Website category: university
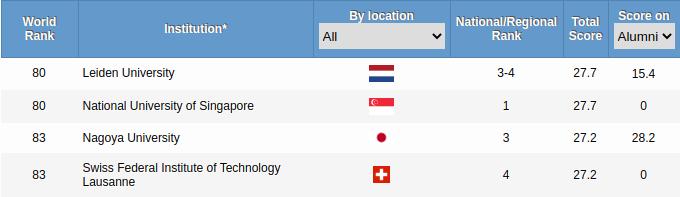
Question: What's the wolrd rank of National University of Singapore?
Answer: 80

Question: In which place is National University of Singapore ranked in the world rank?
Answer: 80

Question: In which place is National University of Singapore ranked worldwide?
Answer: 80

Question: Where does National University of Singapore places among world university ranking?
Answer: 80

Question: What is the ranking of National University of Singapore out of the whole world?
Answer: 80

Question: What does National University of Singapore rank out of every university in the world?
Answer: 80

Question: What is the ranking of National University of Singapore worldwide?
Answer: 80

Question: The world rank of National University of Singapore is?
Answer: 80

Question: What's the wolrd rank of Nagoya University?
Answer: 83

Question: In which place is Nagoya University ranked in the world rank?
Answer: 83

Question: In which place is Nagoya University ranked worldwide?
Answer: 83

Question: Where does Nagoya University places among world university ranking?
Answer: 83

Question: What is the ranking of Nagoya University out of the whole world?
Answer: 83

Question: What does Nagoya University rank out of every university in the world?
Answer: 83

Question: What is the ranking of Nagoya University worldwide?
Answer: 83

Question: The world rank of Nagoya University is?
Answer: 83

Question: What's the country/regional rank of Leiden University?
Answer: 3-4

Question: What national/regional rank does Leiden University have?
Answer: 3-4

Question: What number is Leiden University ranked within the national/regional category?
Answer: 3-4

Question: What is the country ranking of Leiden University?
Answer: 3-4

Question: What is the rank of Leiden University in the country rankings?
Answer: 3-4

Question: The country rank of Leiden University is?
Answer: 3-4

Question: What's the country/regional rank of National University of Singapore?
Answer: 1

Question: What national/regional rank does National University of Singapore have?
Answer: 1

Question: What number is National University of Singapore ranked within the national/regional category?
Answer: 1

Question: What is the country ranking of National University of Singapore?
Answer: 1

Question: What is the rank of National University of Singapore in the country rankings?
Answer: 1

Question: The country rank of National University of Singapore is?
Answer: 1

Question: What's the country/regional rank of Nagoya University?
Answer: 3

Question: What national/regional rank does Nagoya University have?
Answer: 3

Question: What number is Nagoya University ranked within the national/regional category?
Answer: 3

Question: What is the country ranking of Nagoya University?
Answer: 3

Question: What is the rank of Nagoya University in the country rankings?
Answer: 3

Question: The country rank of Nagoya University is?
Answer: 3

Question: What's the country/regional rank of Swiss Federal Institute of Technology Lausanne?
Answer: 4

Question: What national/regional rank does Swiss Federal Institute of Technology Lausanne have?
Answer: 4

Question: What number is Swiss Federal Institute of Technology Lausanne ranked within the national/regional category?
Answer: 4

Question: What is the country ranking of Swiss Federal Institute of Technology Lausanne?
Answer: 4

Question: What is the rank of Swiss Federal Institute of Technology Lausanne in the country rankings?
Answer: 4

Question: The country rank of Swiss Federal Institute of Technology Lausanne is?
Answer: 4

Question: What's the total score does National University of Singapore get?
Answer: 27.7

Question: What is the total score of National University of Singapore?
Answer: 27.7

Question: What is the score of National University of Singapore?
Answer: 27.7

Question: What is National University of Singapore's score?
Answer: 27.7

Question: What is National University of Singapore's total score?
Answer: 27.7

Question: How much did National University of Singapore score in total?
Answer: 27.7

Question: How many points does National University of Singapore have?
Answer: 27.7

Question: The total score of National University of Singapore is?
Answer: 27.7

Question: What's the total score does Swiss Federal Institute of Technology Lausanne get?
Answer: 27.2

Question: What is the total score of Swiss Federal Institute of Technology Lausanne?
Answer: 27.2

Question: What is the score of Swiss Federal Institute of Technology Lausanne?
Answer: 27.2

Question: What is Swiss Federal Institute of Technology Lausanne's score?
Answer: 27.2

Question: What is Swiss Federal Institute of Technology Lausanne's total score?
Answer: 27.2

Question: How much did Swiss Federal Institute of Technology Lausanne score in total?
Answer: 27.2

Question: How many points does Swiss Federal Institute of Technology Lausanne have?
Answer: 27.2

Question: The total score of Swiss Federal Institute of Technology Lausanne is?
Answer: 27.2

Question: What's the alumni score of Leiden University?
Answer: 15.4

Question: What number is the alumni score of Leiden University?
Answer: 15.4

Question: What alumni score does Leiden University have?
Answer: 15.4

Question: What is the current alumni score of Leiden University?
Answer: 15.4

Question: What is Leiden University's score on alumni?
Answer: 15.4

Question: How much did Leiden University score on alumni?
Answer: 15.4

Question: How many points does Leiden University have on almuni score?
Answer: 15.4

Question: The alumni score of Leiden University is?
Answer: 15.4